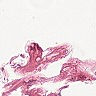
Metastatic tissue present: no